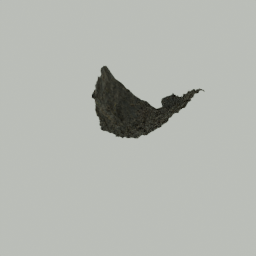
Label: nature